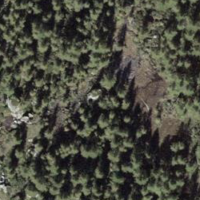
EUNIS habitat code: 45
Species observed at this site:
Rhododendron ferrugineum